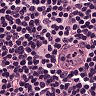
Metastatic tissue present: no